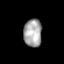
Tissue: skin
Cell type: Epithelial cells
Senescence score: 0.2731
Nuclear area (px): 500
Mean DAPI intensity: 165.382